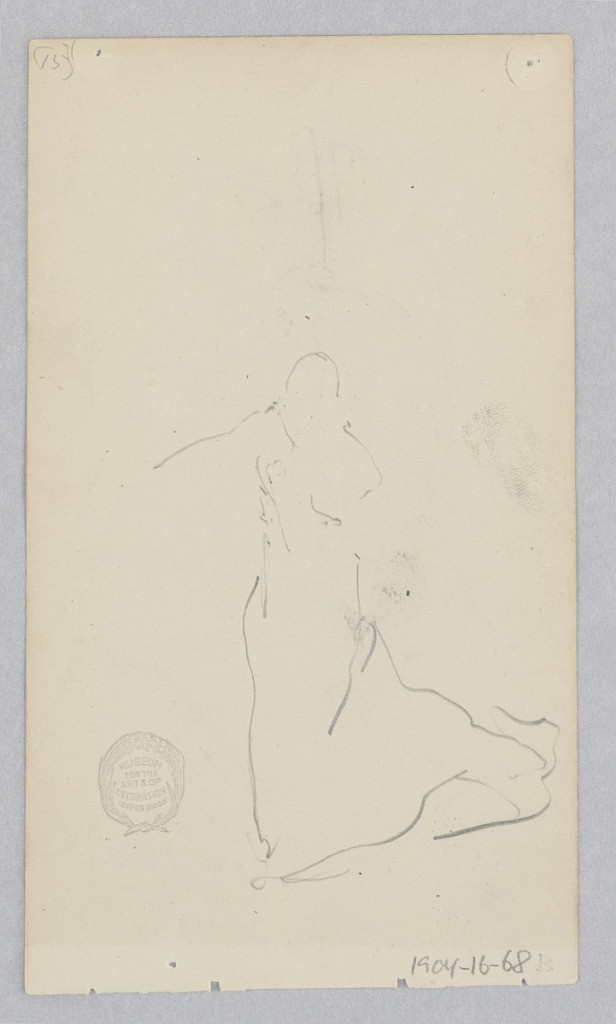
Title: Figure
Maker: Robert Frederick Blum, American, 1857–1903
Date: n.d.
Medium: Graphite on wove paper
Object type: Drawing
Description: Loose outline of a figure.